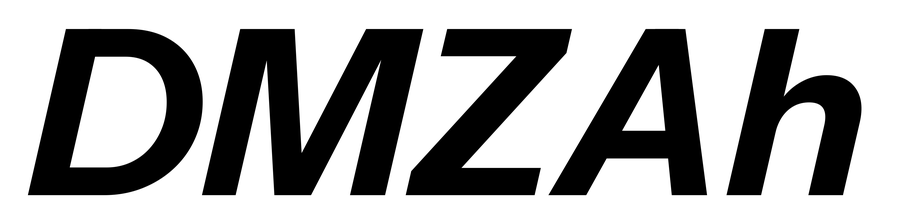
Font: InstrumentSans-Italic_Bold_Italic